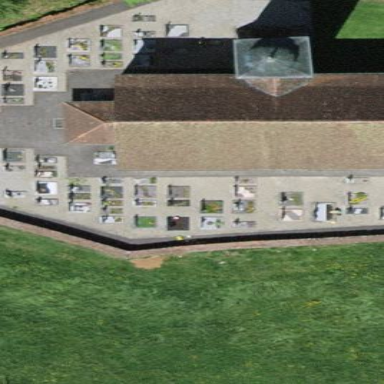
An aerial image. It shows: Cemetery.